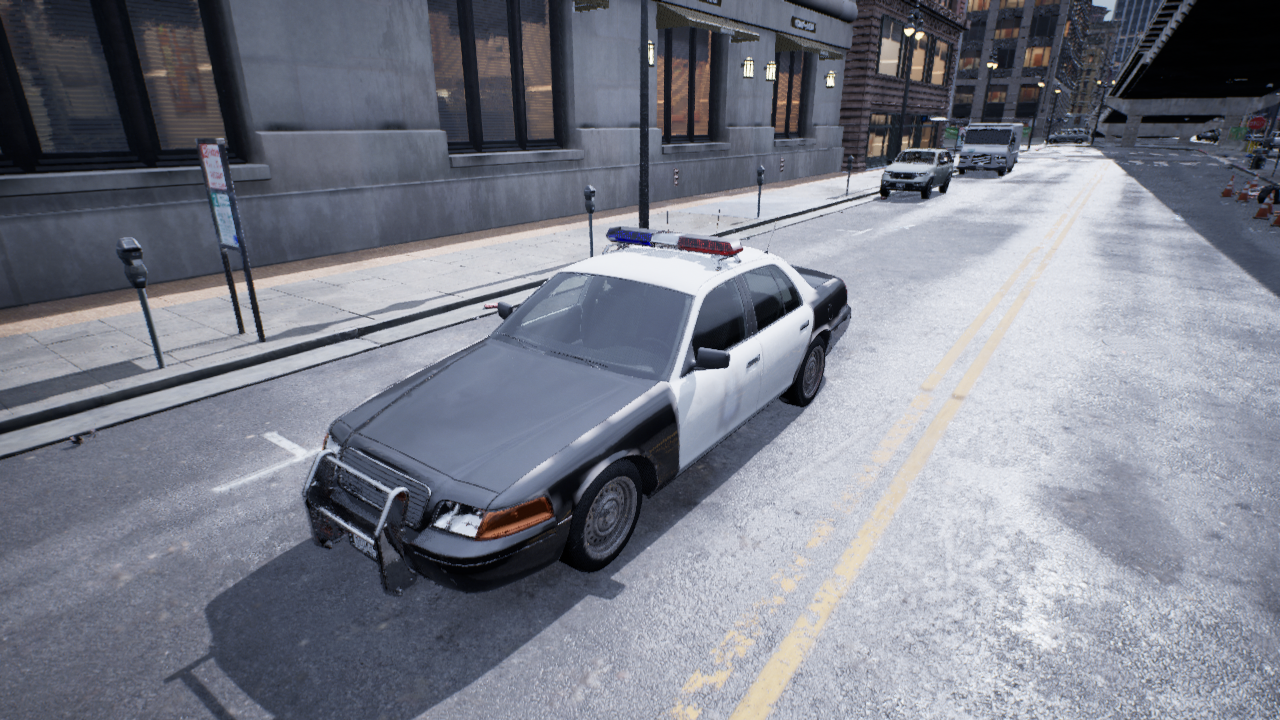
Venue: downtown
Lighting: overcast
Vehicle rig: sedan